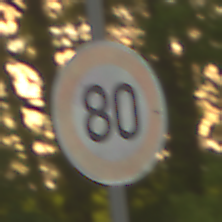
Verkehrszeichen: Geschwindigkeit80
Umgebung: Outdoor, RoadRail
Tageszeit: SunriseSunset
Wetter: Clear
Licht: Natural
Jahreszeit: NotSpecified
Kontrast: LowContrast